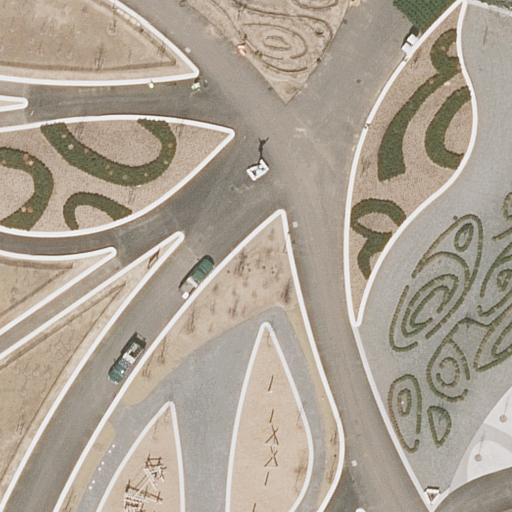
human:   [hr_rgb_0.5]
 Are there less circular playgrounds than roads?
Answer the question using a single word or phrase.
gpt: yes

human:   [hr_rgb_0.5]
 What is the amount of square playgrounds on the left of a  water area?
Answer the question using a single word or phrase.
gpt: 0

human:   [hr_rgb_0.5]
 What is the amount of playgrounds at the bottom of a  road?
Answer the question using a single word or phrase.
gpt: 2

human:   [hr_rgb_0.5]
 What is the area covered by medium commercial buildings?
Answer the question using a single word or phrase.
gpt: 0m2

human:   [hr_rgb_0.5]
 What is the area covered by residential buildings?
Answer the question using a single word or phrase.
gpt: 0m2

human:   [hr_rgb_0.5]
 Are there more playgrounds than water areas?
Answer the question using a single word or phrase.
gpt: yes

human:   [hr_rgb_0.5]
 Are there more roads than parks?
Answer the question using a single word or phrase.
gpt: yes

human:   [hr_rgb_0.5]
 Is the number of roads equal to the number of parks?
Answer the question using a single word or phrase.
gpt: no

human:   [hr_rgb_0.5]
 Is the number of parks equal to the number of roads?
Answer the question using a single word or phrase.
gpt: no

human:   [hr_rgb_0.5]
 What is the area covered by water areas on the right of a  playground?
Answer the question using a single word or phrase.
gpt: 0m2

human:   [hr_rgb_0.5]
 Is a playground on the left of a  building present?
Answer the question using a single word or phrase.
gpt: no

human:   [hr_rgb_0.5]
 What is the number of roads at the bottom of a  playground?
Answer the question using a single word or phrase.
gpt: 2

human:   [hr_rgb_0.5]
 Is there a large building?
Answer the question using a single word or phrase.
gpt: no

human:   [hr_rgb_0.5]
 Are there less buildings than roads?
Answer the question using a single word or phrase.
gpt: yes

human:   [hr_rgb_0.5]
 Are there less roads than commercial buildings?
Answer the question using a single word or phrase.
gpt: no

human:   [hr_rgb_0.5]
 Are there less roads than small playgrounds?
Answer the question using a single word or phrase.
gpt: no

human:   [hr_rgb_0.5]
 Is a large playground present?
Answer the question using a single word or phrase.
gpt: no

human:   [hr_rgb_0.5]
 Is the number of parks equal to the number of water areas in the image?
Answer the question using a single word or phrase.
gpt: no

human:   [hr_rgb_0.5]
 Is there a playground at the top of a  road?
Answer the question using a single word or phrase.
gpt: no

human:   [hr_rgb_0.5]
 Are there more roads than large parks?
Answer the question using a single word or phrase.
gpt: yes

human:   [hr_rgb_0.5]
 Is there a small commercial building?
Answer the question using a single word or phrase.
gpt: no

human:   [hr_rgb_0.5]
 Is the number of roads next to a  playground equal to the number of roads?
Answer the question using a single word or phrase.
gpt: yes

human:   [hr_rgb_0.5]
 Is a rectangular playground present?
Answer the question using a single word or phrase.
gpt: no

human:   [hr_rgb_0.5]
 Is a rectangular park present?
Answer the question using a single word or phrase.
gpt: yes

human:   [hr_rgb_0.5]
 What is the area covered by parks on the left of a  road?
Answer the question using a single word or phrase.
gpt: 7693m2

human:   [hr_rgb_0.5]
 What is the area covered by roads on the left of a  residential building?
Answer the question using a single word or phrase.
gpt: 0m2

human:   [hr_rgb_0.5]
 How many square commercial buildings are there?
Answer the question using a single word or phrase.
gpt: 0

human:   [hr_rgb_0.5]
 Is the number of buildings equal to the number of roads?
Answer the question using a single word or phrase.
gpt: no

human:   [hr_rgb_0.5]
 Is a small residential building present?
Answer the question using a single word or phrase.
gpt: no

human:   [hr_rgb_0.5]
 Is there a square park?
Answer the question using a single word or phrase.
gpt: no

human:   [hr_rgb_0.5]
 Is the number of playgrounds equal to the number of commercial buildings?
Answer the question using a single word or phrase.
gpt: no

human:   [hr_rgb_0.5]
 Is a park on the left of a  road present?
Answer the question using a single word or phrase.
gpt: yes

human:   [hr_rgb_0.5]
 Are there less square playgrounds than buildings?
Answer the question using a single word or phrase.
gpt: no

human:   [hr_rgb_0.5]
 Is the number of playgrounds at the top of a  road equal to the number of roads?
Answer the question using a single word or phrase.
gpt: no

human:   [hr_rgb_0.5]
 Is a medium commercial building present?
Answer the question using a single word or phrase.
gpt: no

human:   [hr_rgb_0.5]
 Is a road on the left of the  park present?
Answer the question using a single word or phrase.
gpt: no